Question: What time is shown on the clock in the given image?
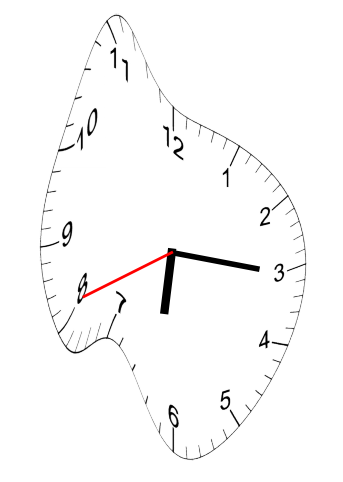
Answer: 06:15:41